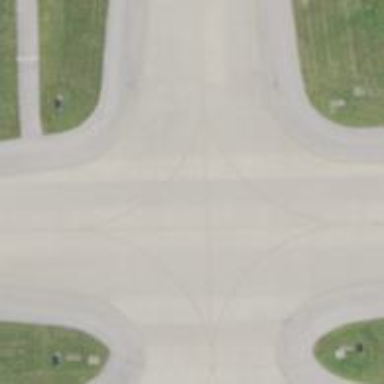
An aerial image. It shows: View of taxiway at the airport.